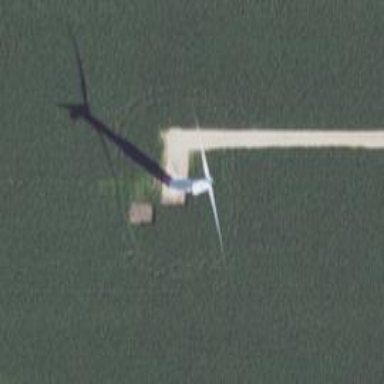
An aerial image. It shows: Wind power generator utilizing wind turbines.